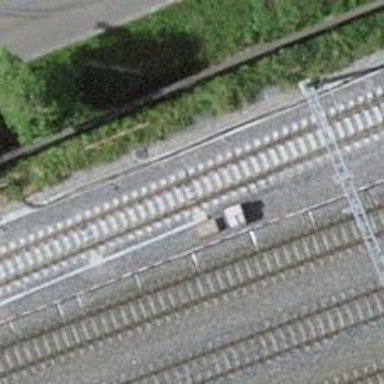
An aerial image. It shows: Single-track railway with electrified contact lines.